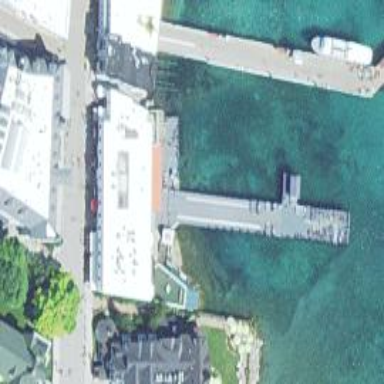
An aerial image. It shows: Ferry terminal.